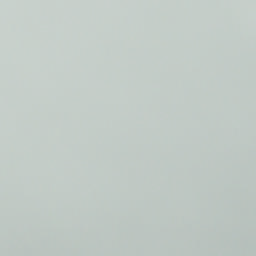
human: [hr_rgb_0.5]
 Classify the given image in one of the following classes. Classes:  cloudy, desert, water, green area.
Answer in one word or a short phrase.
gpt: cloudy